Question: I want to make a sliding background for the active element of the navigation, like the one in the below given website.
'''
http://www.exosource.com/en/
'''

Don't know how its done with css and jquery. Can some one help me with this please.
Thanks in advance!
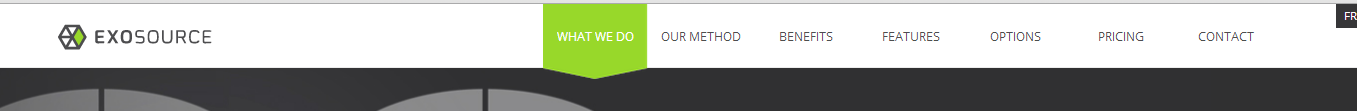
Answer: All the answers here are for the sliders (banners).
And I suppose your problem is the sliding background in navigation options.
If that is so, the following link will definitely help you out.
<URL>
Thanks